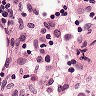
Metastatic tissue present: no